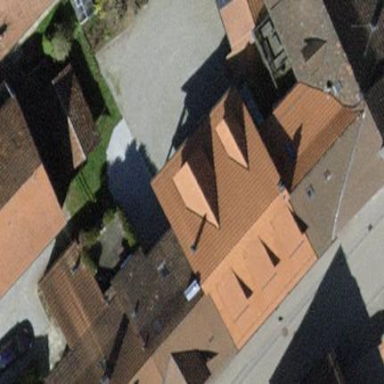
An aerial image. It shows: Gabled roof apartments building.